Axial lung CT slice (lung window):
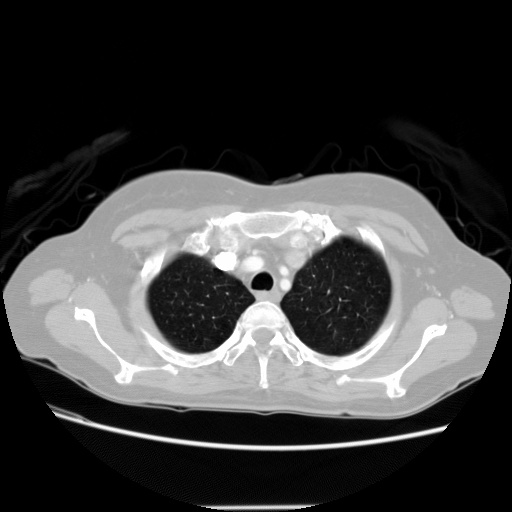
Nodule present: no